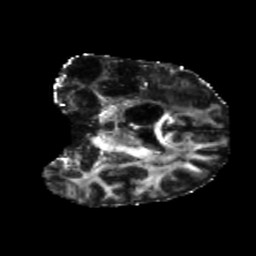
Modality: FA
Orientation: coronal
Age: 46
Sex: male
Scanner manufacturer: siemens
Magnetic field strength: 3 T
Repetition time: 5.25 s
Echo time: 0.08 s